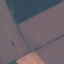
Land use / land cover: AnnualCrop